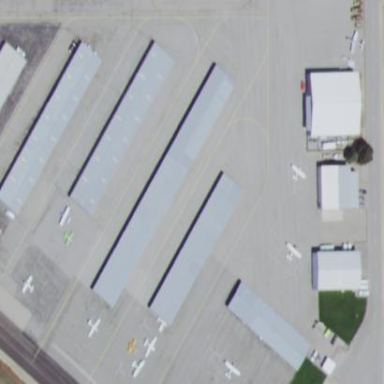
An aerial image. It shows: Hangar located at airport.